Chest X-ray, AP view. Patient: 56 years old, sex F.
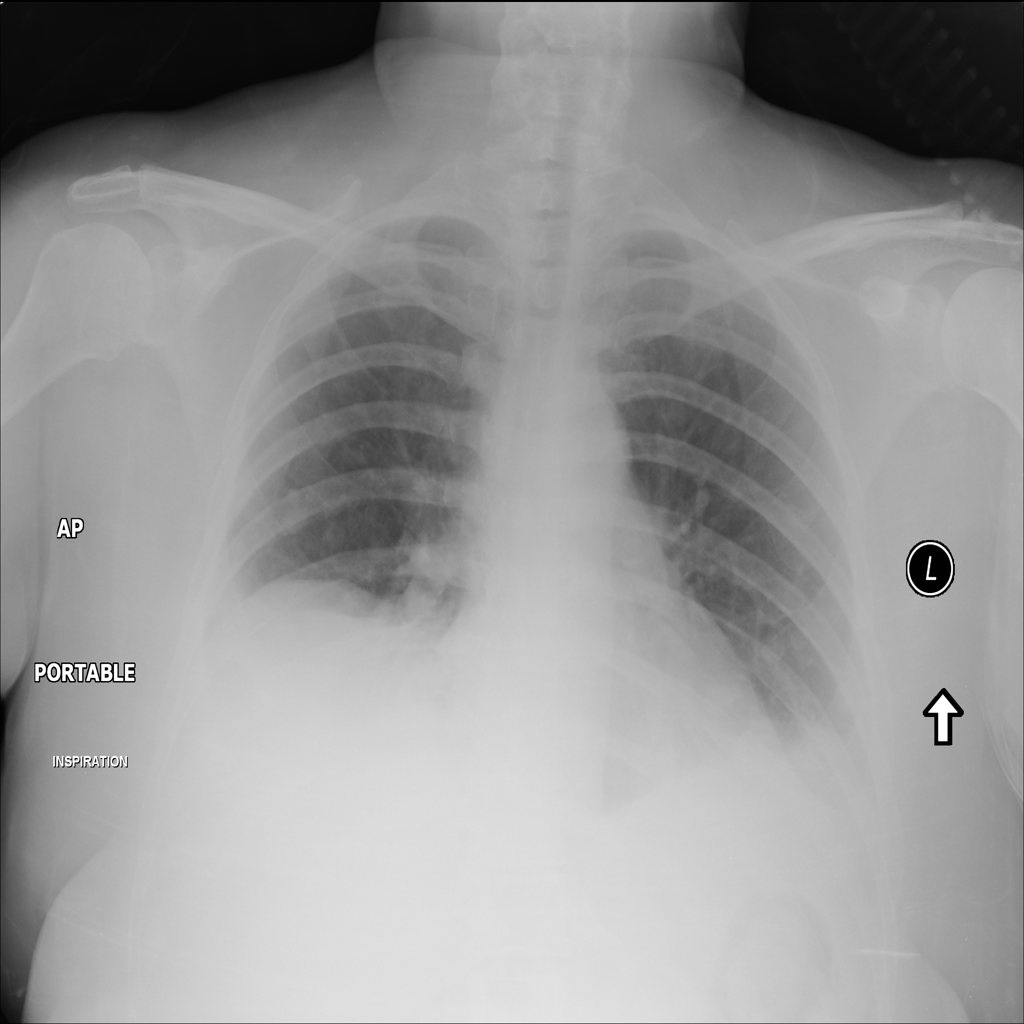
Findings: Consolidation, Infiltration